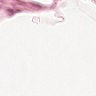
Metastatic tissue present: no